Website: macys
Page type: account-dashboard
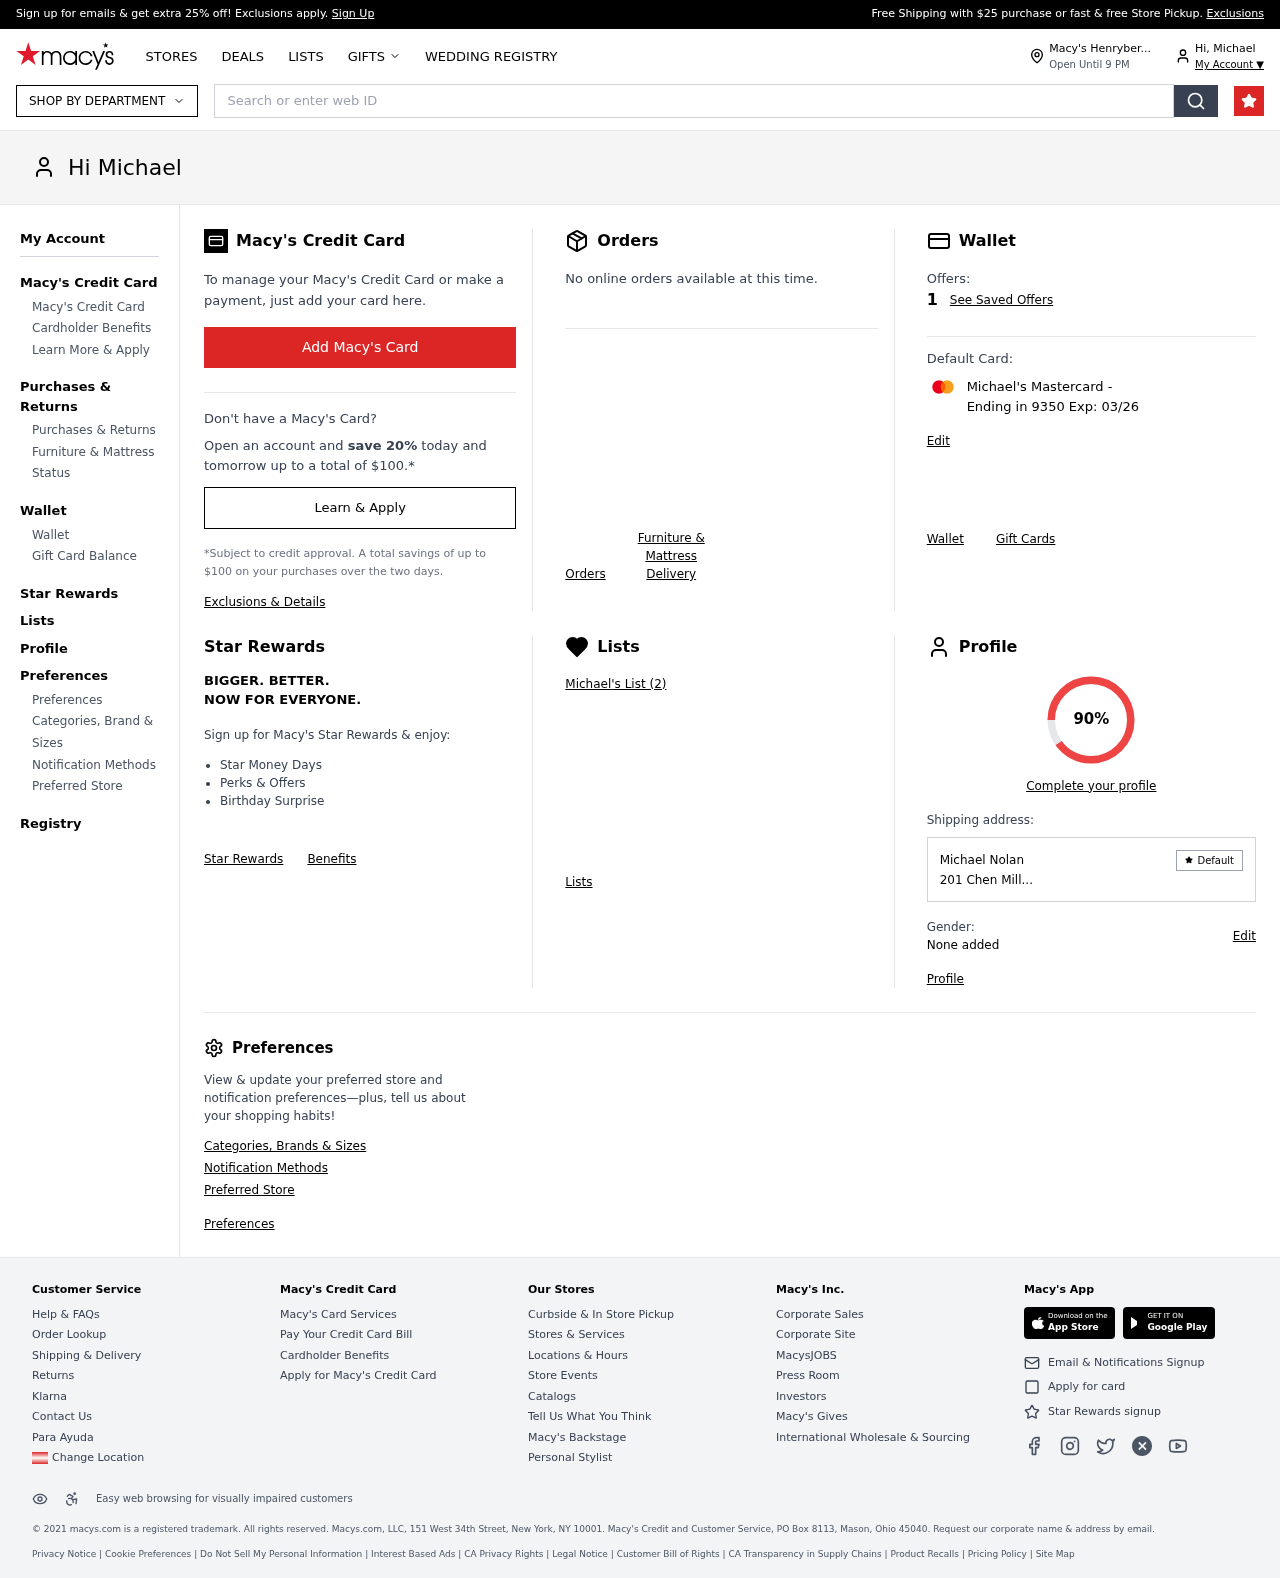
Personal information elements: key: PII_CARD_LAST4
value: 9350
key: PII_CARD_TYPE
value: Mastercard
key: PII_CITY
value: Henryber
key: PII_FIRSTNAME
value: Michael
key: PII_FULLNAME
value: Michael Nolan
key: PII_STREET
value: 201 Chen Mill
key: PII_CARD_EXPIRY
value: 03/26
Search elements: key: HEADER_SEARCH
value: Search or enter web ID